Interaction volume radius: 5 \u00c5
Interaction volume height: 20 \u00c5
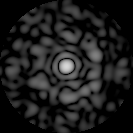
Disorder parameter: 0.8126